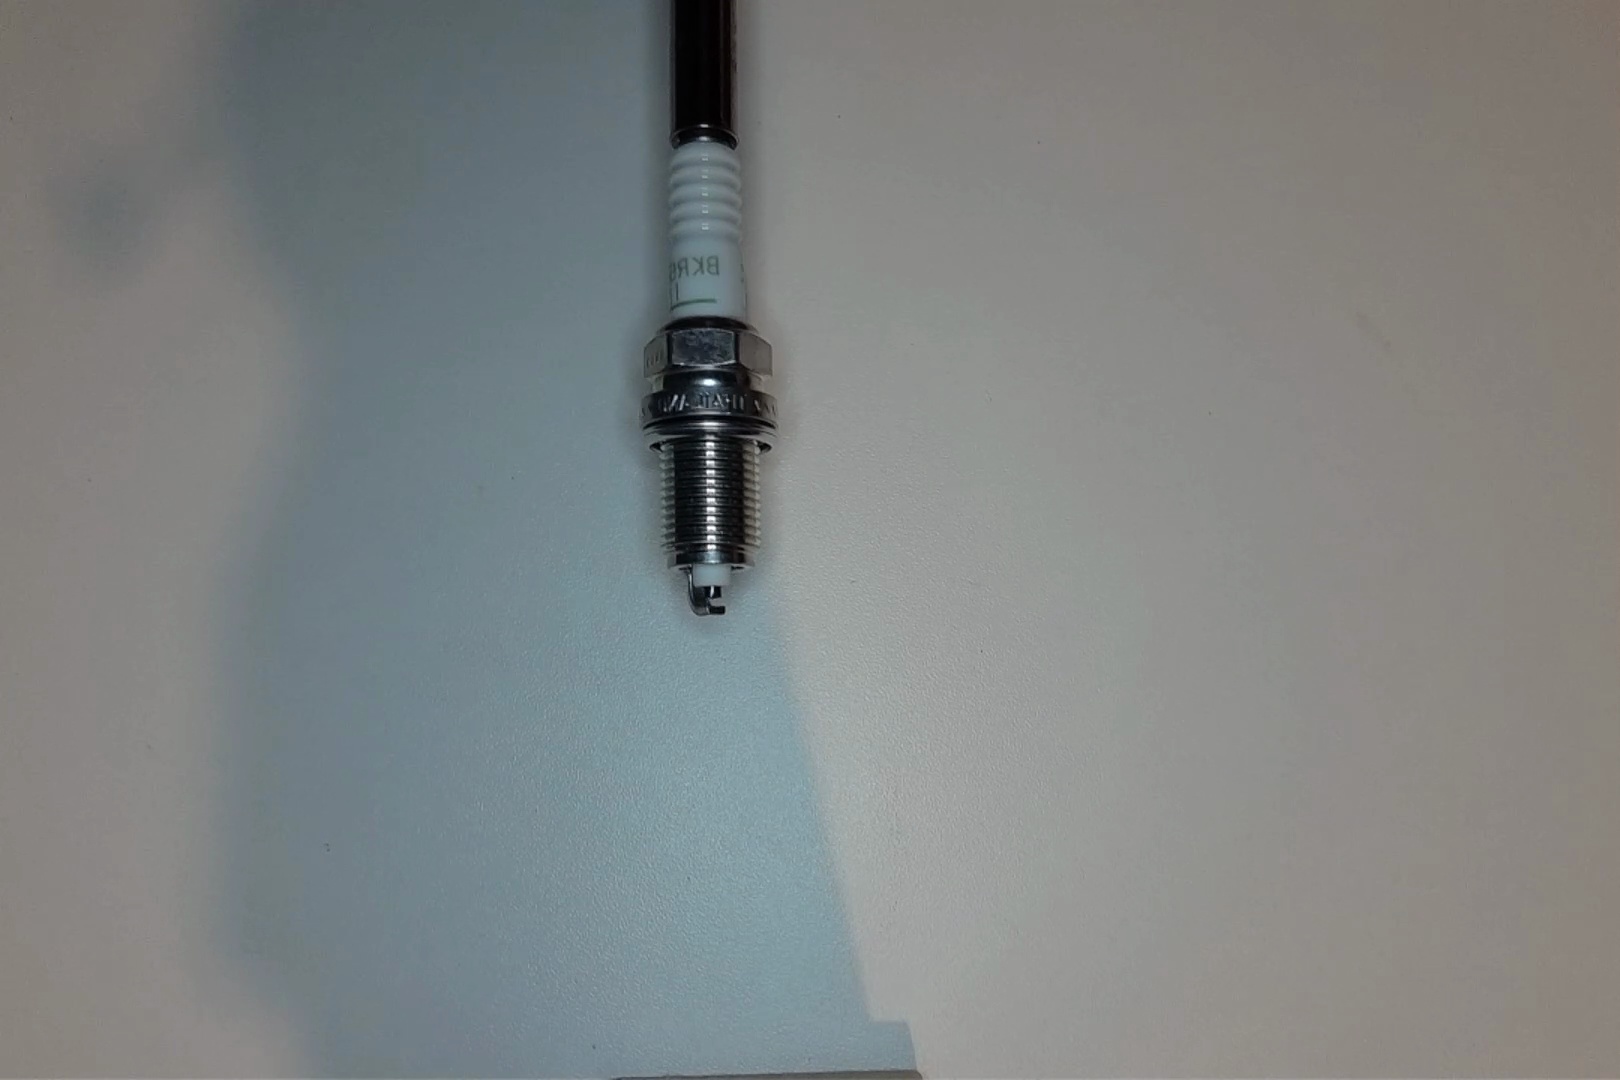
Label: no anomaly